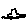
Label: car